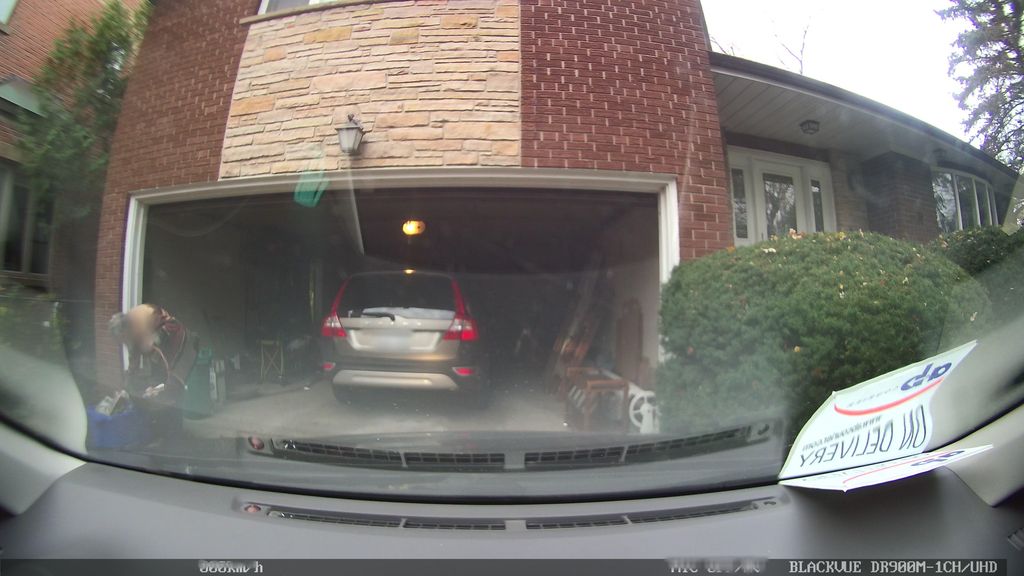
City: toronto